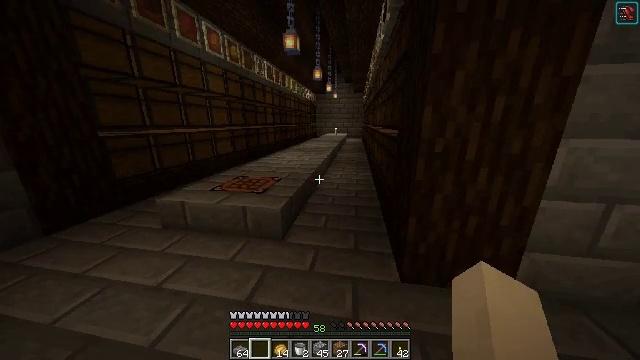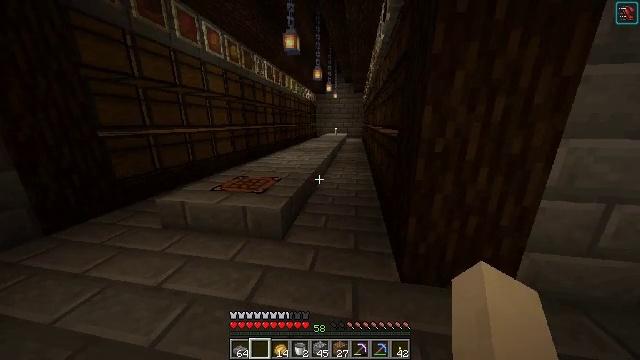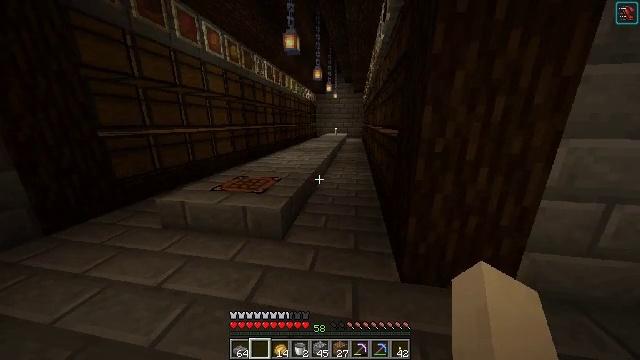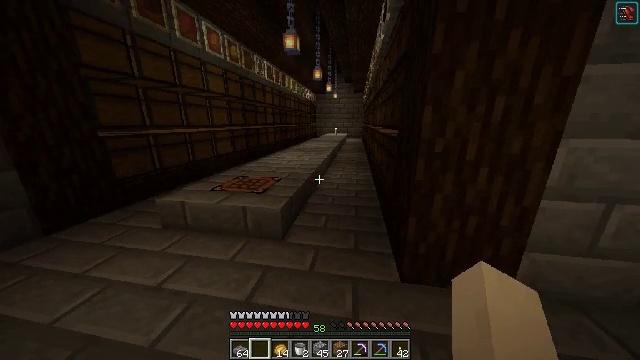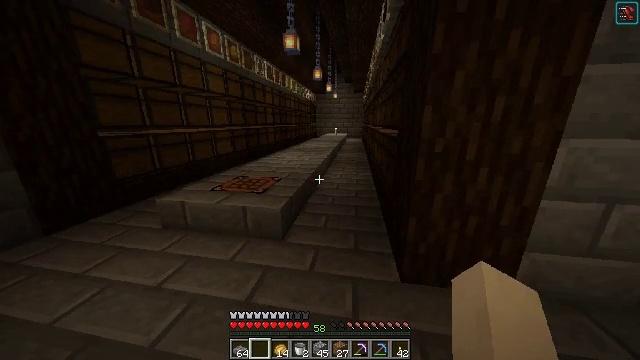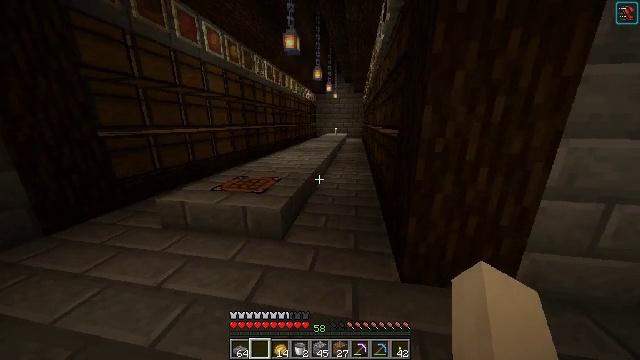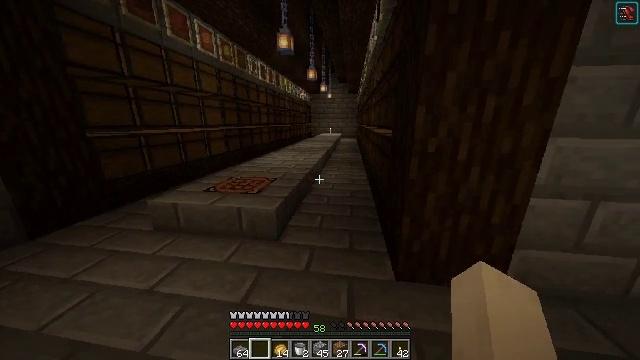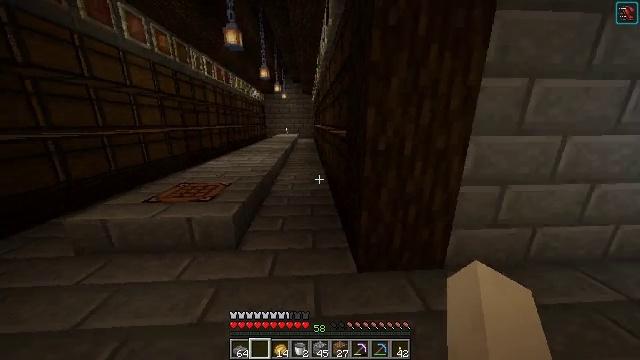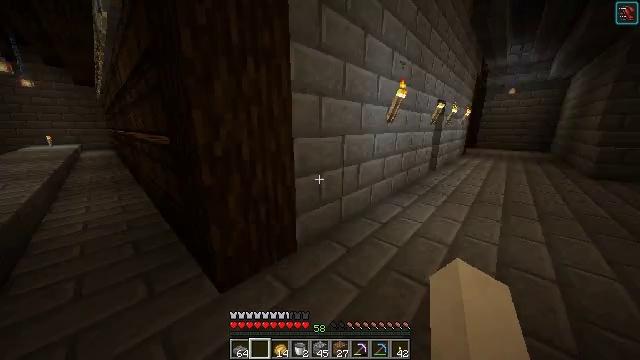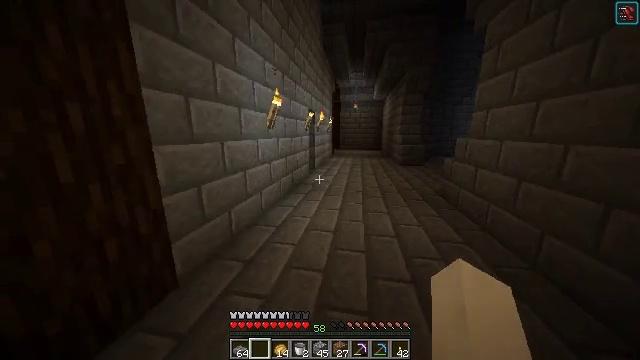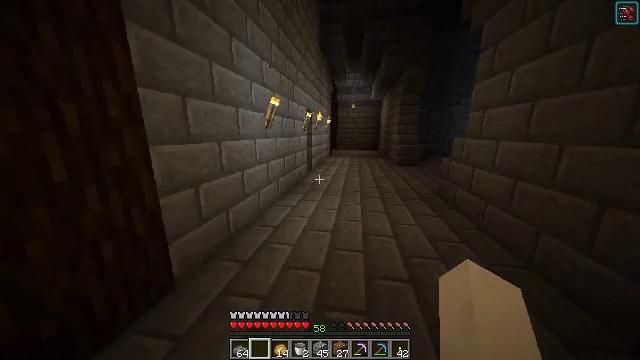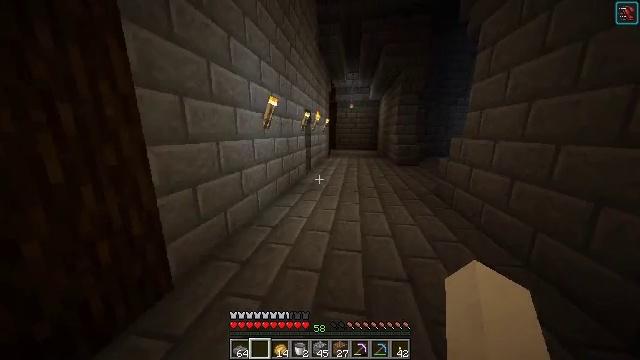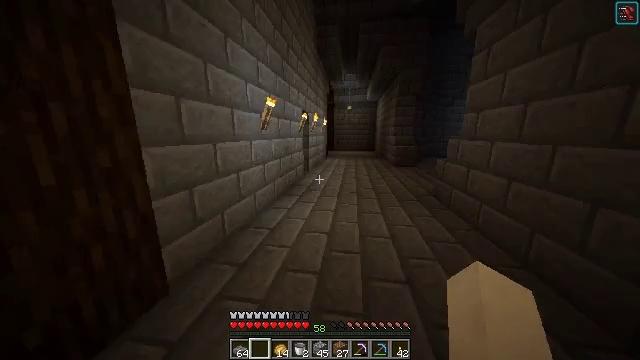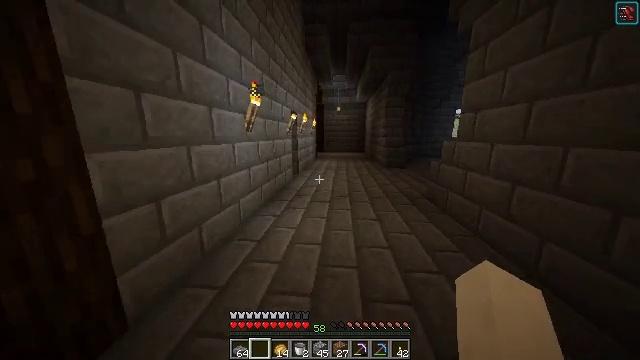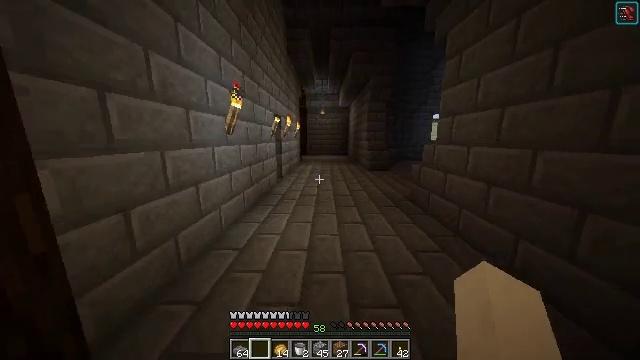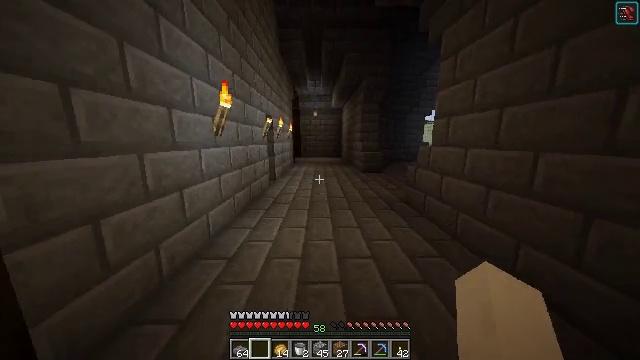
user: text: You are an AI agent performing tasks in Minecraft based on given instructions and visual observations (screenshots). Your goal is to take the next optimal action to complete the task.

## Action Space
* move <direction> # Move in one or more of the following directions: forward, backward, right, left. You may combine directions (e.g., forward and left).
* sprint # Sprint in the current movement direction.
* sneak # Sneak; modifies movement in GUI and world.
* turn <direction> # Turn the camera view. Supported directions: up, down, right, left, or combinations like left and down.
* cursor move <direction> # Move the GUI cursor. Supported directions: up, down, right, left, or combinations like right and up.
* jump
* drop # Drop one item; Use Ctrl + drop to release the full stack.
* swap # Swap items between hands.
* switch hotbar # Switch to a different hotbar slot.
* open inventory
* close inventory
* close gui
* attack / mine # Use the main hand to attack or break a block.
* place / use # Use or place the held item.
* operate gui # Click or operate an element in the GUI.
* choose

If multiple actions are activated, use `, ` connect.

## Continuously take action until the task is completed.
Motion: motion action
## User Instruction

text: Attack the torch to pick it up.
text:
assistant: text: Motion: no_op
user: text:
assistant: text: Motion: no_op
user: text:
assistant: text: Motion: no_op
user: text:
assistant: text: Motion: no_op
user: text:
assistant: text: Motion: no_op
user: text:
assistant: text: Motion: turn right
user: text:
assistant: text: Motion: turn right
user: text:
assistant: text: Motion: turn right and up
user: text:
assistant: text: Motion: turn right and up
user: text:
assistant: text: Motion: no_op
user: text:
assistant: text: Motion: no_op
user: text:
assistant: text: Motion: move forward
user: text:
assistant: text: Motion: move forward, turn right
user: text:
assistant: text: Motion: turn right
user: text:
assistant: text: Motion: turn right
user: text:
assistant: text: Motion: move forward, turn right
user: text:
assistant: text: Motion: move forward
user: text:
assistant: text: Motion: move forward
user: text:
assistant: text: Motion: move forward
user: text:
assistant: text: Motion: move forward
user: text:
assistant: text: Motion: move forward
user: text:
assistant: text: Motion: move forward
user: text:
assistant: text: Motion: move forward
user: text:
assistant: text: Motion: move forward
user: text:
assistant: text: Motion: move forward
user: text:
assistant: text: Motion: move forward
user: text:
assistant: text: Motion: move forward
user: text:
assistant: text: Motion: move forward
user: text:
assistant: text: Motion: move forward, turn left
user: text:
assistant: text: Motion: move forward, turn left